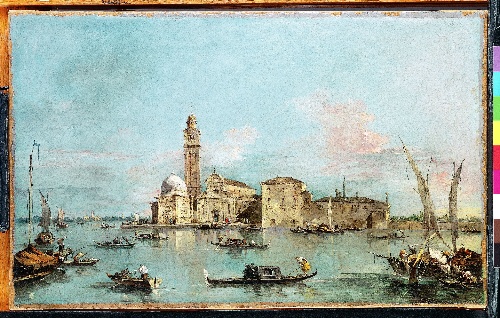
Title: The Island of San Michele, Venice
Artist: Francesco Guardi
Artist bio: Italian, Venice 1712–1793 Venice
Date: 1770s
Object type: Painting
Classification: Paintings
Medium: Oil on canvas
Dimensions: 19 × 30 3/4 in. (48.3 × 78.1 cm)
Department: European Paintings
Credit line: Bequest of Mrs. Charles Wrightsman, 2019
Accession year: 2019
Repository: Metropolitan Museum of Art, New York, NY
Tags: Towers|Boats|Venice|Cities